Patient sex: F
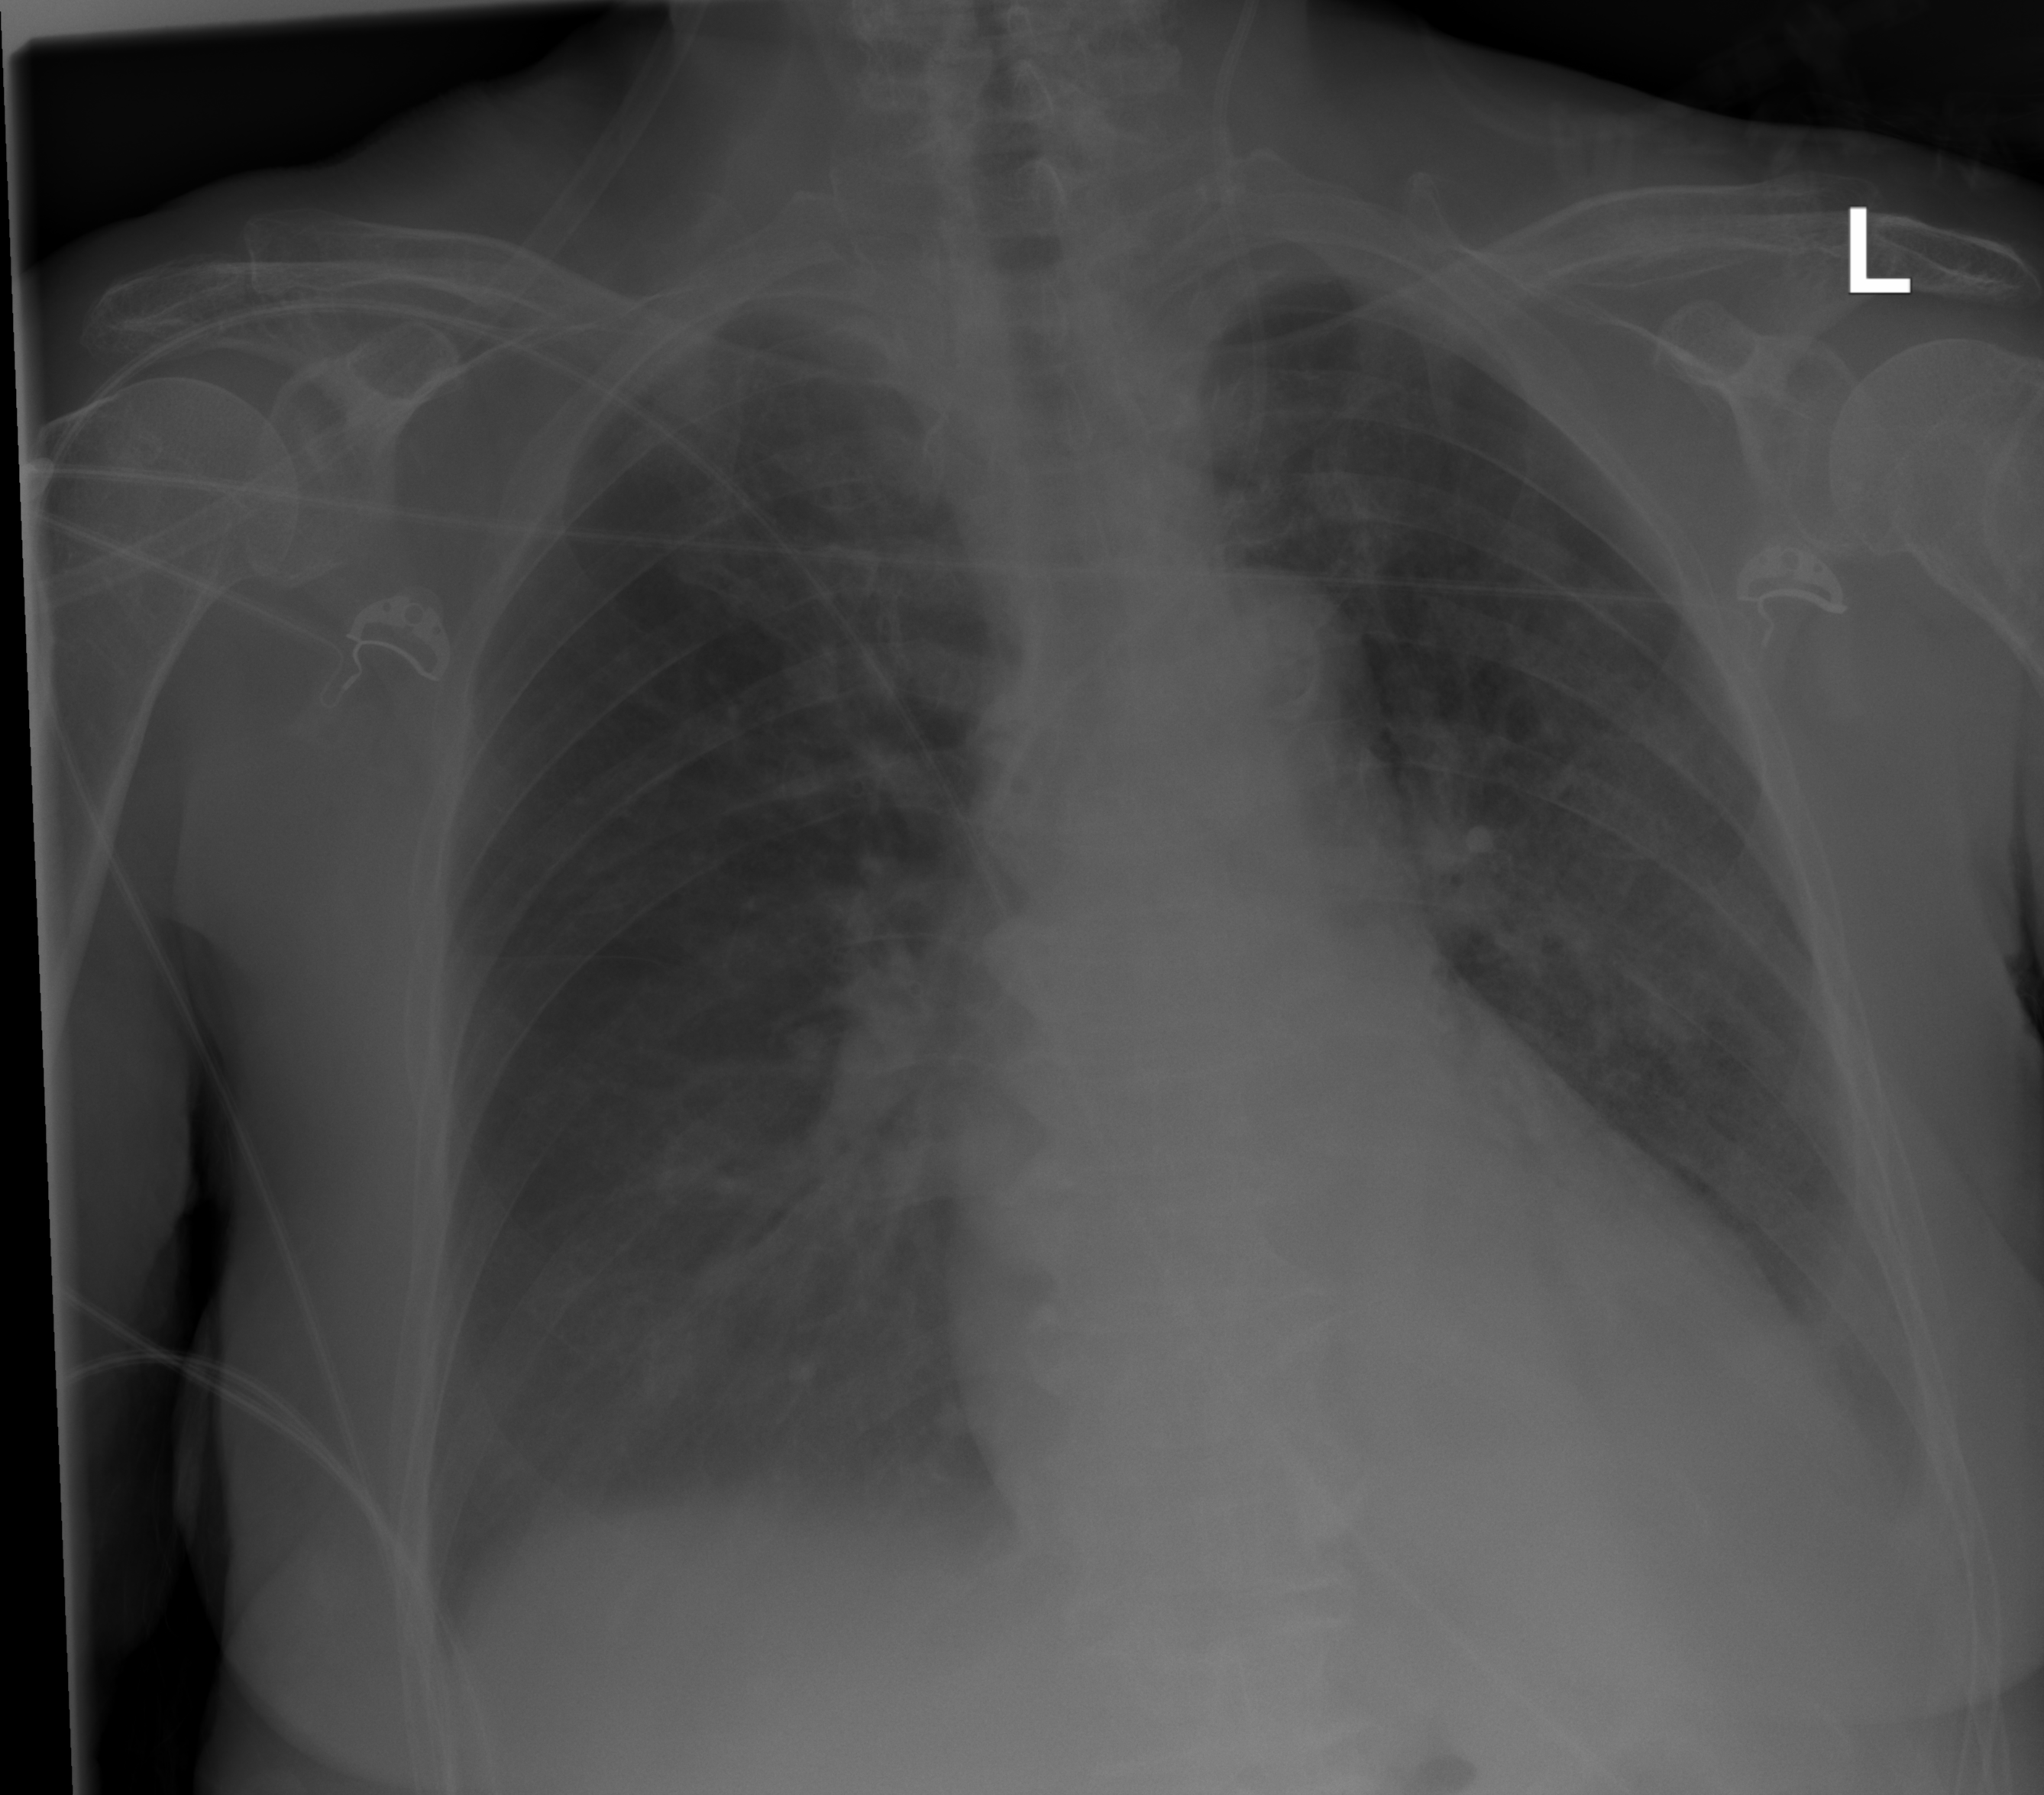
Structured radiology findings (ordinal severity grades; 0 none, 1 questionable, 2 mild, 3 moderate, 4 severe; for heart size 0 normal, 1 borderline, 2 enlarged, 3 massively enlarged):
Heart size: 1
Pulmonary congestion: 0
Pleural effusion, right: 2
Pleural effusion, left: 1
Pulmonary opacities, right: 0
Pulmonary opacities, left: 1
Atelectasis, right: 2
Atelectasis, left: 3